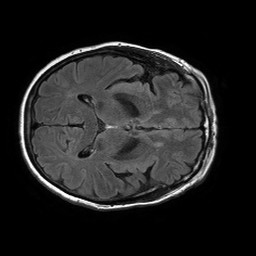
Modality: FLAIR
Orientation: axial
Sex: female
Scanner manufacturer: philips
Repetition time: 11 s
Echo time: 0.125 s